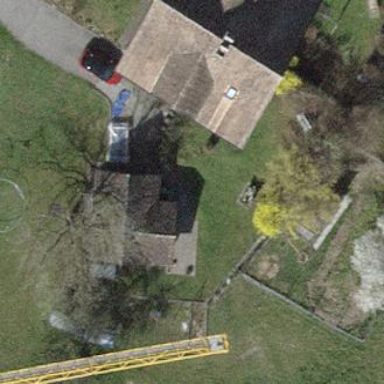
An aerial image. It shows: Detached building.